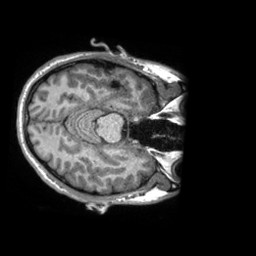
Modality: T1w
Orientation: axial
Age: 24
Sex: male
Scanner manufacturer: siemens
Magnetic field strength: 3 T
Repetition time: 2.3 s
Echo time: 0.00288 s